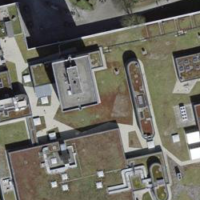
EUNIS habitat code: 54
Species observed at this site:
Apis mellifera
Anas platyrhynchos
Alcedo atthis
Mergus merganser
Aythya fuligula
Anthericum ramosum
Sedum album
Achillea millefolium
Potentilla recta